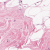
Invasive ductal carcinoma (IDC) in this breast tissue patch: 0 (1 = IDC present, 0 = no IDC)